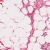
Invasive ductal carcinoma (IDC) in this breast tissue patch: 0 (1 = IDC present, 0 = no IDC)